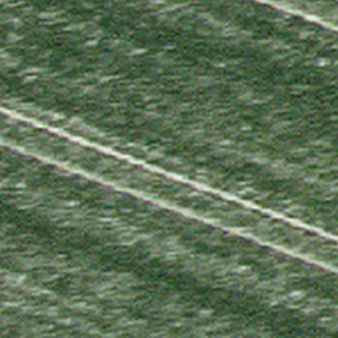
Label: other